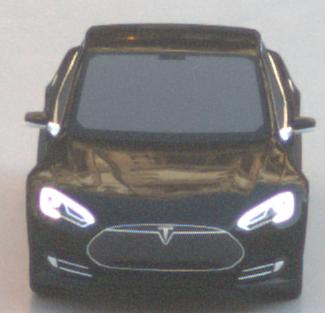
Make: Tesla
Model: Model S 60
Detailed model: Model S
Model produced from: 2013/10
Model produced until: 2014/10
Doors: 5
Color: black
Road condition: wet road
Daytime: morning or afternoon
Contrast: low contrast